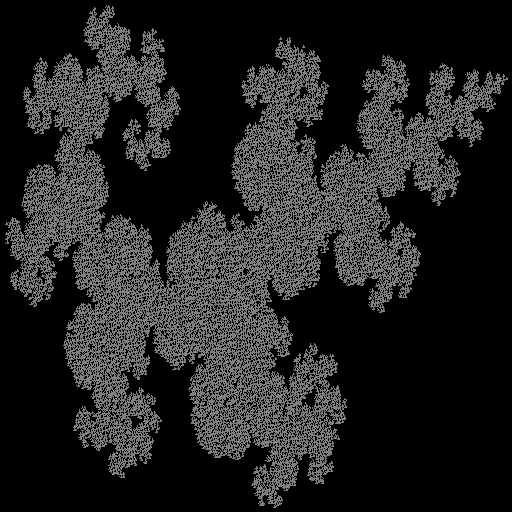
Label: a2